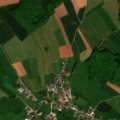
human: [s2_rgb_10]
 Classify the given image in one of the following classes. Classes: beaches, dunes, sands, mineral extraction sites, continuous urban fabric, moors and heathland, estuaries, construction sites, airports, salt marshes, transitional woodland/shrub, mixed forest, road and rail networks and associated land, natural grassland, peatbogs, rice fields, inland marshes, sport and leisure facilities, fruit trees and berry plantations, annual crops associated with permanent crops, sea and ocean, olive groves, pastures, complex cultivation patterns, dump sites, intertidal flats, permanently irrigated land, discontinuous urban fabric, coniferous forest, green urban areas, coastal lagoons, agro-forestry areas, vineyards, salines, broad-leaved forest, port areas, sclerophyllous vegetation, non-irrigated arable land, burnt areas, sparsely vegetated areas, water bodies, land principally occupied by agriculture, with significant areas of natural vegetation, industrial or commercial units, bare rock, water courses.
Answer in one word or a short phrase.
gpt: discontinuous urban fabric, pastures, complex cultivation patterns, broad-leaved forest